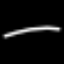
Label: line